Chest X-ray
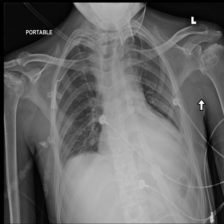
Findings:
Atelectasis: negative
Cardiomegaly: negative
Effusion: negative
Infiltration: negative
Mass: negative
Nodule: negative
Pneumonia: negative
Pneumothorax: negative
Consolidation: positive
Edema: negative
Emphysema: negative
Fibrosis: negative
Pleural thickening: negative
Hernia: negative